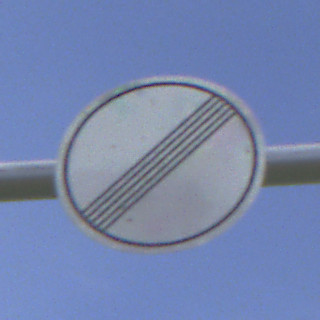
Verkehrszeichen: EndeSaemtlicherBegrenzungen
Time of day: Midday
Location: Outdoor (Nature)
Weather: PartlyCloudy
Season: NotSpecified
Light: Natural